Question: Using standard APIs available on iOS 9 and later, how can I achieve a warp effect (something like the following image) when drawing text?

How I would imagine this might work is by specifying essentially four "path segments" which could be either Bezier curves or straight line segments (whatever single "elements" you can normally create within a 'CGPath' or 'UIBezierPath') defining the shape of the four edges of the text's bounding box.
This text doesn't need to be selectable. It may as well be an image, but I'm hoping to find a way to draw it in code, so we don't have to have separate images for each of our localizations. I'd love an answer that uses CoreGraphics, 'NSString'/'NSAttributedString' drawing additions, UIKit/TextKit, or even CoreText. I'd just settle on using images before going as far as OpenGL or Metal, but that doesn't mean I wouldn't still accept a good OpenGL or Metal answer if it is literally the only way to do this.
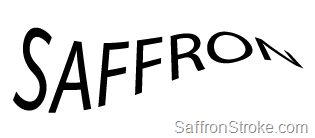
Answer: You can achieve this effect using only CoreText and CoreGraphics.
I was able to achieve it using a lot of approximation techniques. Much of what I did using approximation (via CGPathCreateCopyByDashingPath), you could theoretically replace with more clever math. This could both increase performance and make the resultant path smoother.
Basically, you can parameterize the top line and baseline paths (or approximate the parameterization, as I've done). (You can define a function that gets the point at a given percentage along the path.)
CoreText can convert each glyph into a CGPath. Run CGPathApply on each of the glyphs' paths with a function that maps each point along the path to the matching percentage along the line of text. Once you have the point mapped to a horizontal percentage, you can scale it along the line defined by the 2 points at that percentage along your top line and baseline. Scale the point along that line based on the length of the line vs the height of the glyph, and that creates your new point. Save each scaled point to a new CGPath. Fill that path.
I've used CGPathCreateCopyByDashingPath on each glyph as well to create enough points where I don't have to handle the math to curve a long LineTo element (for example). This makes the math more simple, but can leave the path looking a little jagged. To fix this, you could pass the resultant image into a smoothing filter (CoreImage for example), or pass the path to a library that can smooth and simplify the path.
(I did originally just try CoreImage distortion filters to solve the whole problem, but the effects never quite produced the right effect.)
Here is the result (note the slightly jagged edges from using approximation):
<URL>
Here it is with lines drawn between each percent of the two lines:
<URL>
Here is how I made it work (180 lines, scrolls):
'''
static CGPoint pointAtPercent(CGFloat percent, NSArray<NSValue *> *pointArray) {
percent = MAX(percent, 0.f);
percent = MIN(percent, 1.f);
int floorIndex = floor(([pointArray count] - 1) * percent);
int ceilIndex = ceil(([pointArray count] - 1) * percent);
CGPoint floorPoint = [pointArray[floorIndex] CGPointValue];
CGPoint ceilPoint = [pointArray[ceilIndex] CGPointValue];
CGPoint midpoint = CGPointMake((floorPoint.x + ceilPoint.x) / 2.f, (floorPoint.y + ceilPoint.y) / 2.f);
return midpoint;
}
static void applierSavePoints(void* info, const CGPathElement* element) {
NSMutableArray *pointArray = (__bridge NSMutableArray*)info;
// Possible to get higher resolution out of this with more point types,
// or by using math to walk the path instead of just saving a bunch of points.
if (element->type == kCGPathElementMoveToPoint) {
[pointArray addObject:[NSValue valueWithCGPoint:element->points[0]]];
}
}
static CGPoint warpPoint(CGPoint origPoint, CGRect pathBounds, CGFloat minPercent, CGFloat maxPercent, NSArray<NSValue*> *baselinePointArray, NSArray<NSValue*> *toplinePointArray) {
CGFloat mappedPercentWidth = (((origPoint.x - pathBounds.origin.x)/pathBounds.size.width) * (maxPercent-minPercent)) + minPercent;
CGPoint baselinePoint = pointAtPercent(mappedPercentWidth, baselinePointArray);
CGPoint toplinePoint = pointAtPercent(mappedPercentWidth, toplinePointArray);
CGFloat mappedPercentHeight = -origPoint.y/(pathBounds.size.height);
CGFloat newX = baselinePoint.x + (mappedPercentHeight * (toplinePoint.x - baselinePoint.x));
CGFloat newY = baselinePoint.y + (mappedPercentHeight * (toplinePoint.y - baselinePoint.y));
return CGPointMake(newX, newY);
}
static void applierWarpPoints(void* info, const CGPathElement* element) {
WPWarpInfo *warpInfo = (__bridge WPWarpInfo*) info;
CGMutablePathRef warpedPath = warpInfo.warpedPath;
CGRect pathBounds = warpInfo.pathBounds;
CGFloat minPercent = warpInfo.minPercent;
CGFloat maxPercent = warpInfo.maxPercent;
NSArray<NSValue*> *baselinePointArray = warpInfo.baselinePointArray;
NSArray<NSValue*> *toplinePointArray = warpInfo.toplinePointArray;
if (element->type == kCGPathElementCloseSubpath) {
CGPathCloseSubpath(warpedPath);
}
// Only allow MoveTo at the beginning. Keep everything else connected to remove the dashing.
else if (element->type == kCGPathElementMoveToPoint && CGPathIsEmpty(warpedPath)) {
CGPoint origPoint = element->points[0];
CGPoint warpedPoint = warpPoint(origPoint, pathBounds, minPercent, maxPercent, baselinePointArray, toplinePointArray);
CGPathMoveToPoint(warpedPath, NULL, warpedPoint.x, warpedPoint.y);
}
else if (element->type == kCGPathElementAddLineToPoint || element->type == kCGPathElementMoveToPoint) {
CGPoint origPoint = element->points[0];
CGPoint warpedPoint = warpPoint(origPoint, pathBounds, minPercent, maxPercent, baselinePointArray, toplinePointArray);
CGPathAddLineToPoint(warpedPath, NULL, warpedPoint.x, warpedPoint.y);
}
else if (element->type == kCGPathElementAddQuadCurveToPoint) {
CGPoint origCtrlPoint = element->points[0];
CGPoint warpedCtrlPoint = warpPoint(origCtrlPoint, pathBounds, minPercent, maxPercent, baselinePointArray, toplinePointArray);
CGPoint origPoint = element->points[1];
CGPoint warpedPoint = warpPoint(origPoint, pathBounds, minPercent, maxPercent, baselinePointArray, toplinePointArray);
CGPathAddQuadCurveToPoint(warpedPath, NULL, warpedCtrlPoint.x, warpedCtrlPoint.y, warpedPoint.x, warpedPoint.y);
}
else if (element->type == kCGPathElementAddCurveToPoint) {
CGPoint origCtrlPoint1 = element->points[0];
CGPoint warpedCtrlPoint1 = warpPoint(origCtrlPoint1, pathBounds, minPercent, maxPercent, baselinePointArray, toplinePointArray);
CGPoint origCtrlPoint2 = element->points[1];
CGPoint warpedCtrlPoint2 = warpPoint(origCtrlPoint2, pathBounds, minPercent, maxPercent, baselinePointArray, toplinePointArray);
CGPoint origPoint = element->points[2];
CGPoint warpedPoint = warpPoint(origPoint, pathBounds, minPercent, maxPercent, baselinePointArray, toplinePointArray);
CGPathAddCurveToPoint(warpedPath, NULL, warpedCtrlPoint1.x, warpedCtrlPoint1.y, warpedCtrlPoint2.x, warpedCtrlPoint2.y, warpedPoint.x, warpedPoint.y);
}
else {
NSLog(@"Error: Unknown Point Type");
}
}
- (NSArray<NSValue *> *)pointArrayFromPath:(CGPathRef)path {
NSMutableArray<NSValue*> *pointArray = [[NSMutableArray alloc] init];
CGFloat lengths[2] = { 1, 0 };
CGPathRef dashedPath = CGPathCreateCopyByDashingPath(path, NULL, 0.f, lengths, 2);
CGPathApply(dashedPath, (__bridge void * _Nullable)(pointArray), applierSavePoints);
CGPathRelease(dashedPath);
return pointArray;
}
- (CGPathRef)createWarpedPathFromPath:(CGPathRef)origPath withBaseline:(NSArray<NSValue *> *)baseline topLine:(NSArray<NSValue *> *)topLine fromPercent:(CGFloat)startPercent toPercent:(CGFloat)endPercent {
CGFloat lengths[2] = { 1, 0 };
CGPathRef dashedPath = CGPathCreateCopyByDashingPath(origPath, NULL, 0.f, lengths, 2);
// WPWarpInfo is just a class I made to hold some stuff.
// I needed it to hold some NSArrays, so a struct wouldn't work.
WPWarpInfo *warpInfo = [[WPWarpInfo alloc] initWithOrigPath:origPath minPercent:startPercent maxPercent:endPercent baselinePointArray:baseline toplinePointArray:topLine];
CGPathApply(dashedPath, (__bridge void * _Nullable)(warpInfo), applierWarpPoints);
CGPathRelease(dashedPath);
return warpInfo.warpedPath;
}
- (void)drawRect:(CGRect)rect {
CGContextRef ctx = UIGraphicsGetCurrentContext();
CGMutablePathRef toplinePath = CGPathCreateMutable();
CGPathAddArc(toplinePath, NULL, 187.5, 210.f, 187.5, M_PI, 2 * M_PI, NO);
NSArray<NSValue *> * toplinePoints = [self pointArrayFromPath:toplinePath];
CGContextAddPath(ctx, toplinePath);
CGContextSetStrokeColorWithColor(ctx, [UIColor redColor].CGColor);
CGContextStrokePath(ctx);
CGPathRelease(toplinePath);
CGMutablePathRef baselinePath = CGPathCreateMutable();
CGPathAddArc(baselinePath, NULL, 170.f, 250.f, 50.f, M_PI, 2 * M_PI, NO);
CGPathAddArc(baselinePath, NULL, 270.f, 250.f, 50.f, M_PI, 2 * M_PI, YES);
NSArray<NSValue *> * baselinePoints = [self pointArrayFromPath:baselinePath];
CGContextAddPath(ctx, baselinePath);
CGContextSetStrokeColorWithColor(ctx, [UIColor redColor].CGColor);
CGContextStrokePath(ctx);
CGPathRelease(baselinePath);
// Draw 100 of the connecting lines between the strokes.
/*for (int i = 0; i < 100; i++) {
CGPoint point1 = pointAtPercent(i * 0.01, toplinePoints);
CGPoint point2 = pointAtPercent(i * 0.01, baselinePoints);
CGContextMoveToPoint(ctx, point1.x, point1.y);
CGContextAddLineToPoint(ctx, point2.x, point2.y);
CGContextSetStrokeColorWithColor(ctx, [UIColor blackColor].CGColor);
CGContextStrokePath(ctx);
}*/
NSMutableAttributedString *attrString = [[NSMutableAttributedString alloc] initWithString:@"WARP"];
UIFont *font = [UIFont fontWithName:@"Helvetica" size:144];
[attrString addAttribute:NSFontAttributeName value:font range:NSMakeRange(0, [attrString length])];
CTLineRef line = CTLineCreateWithAttributedString((__bridge CFAttributedStringRef)attrString);
CFArrayRef runArray = CTLineGetGlyphRuns(line);
// Just get the first run for this.
CTRunRef run = (CTRunRef)CFArrayGetValueAtIndex(runArray, 0);
CTFontRef runFont = CFDictionaryGetValue(CTRunGetAttributes(run), kCTFontAttributeName);
CGFloat fullWidth = (CGFloat)CTRunGetTypographicBounds(run, CFRangeMake(0, CTRunGetGlyphCount(run)), NULL, NULL, NULL);
CGFloat currentOffset = 0.f;
for (int curGlyph = 0; curGlyph < CTRunGetGlyphCount(run); curGlyph++) {
CFRange glyphRange = CFRangeMake(curGlyph, 1);
CGFloat currentGlyphWidth = (CGFloat)CTRunGetTypographicBounds(run, glyphRange, NULL, NULL, NULL);
CGFloat currentGlyphOffsetPercent = currentOffset/fullWidth;
CGFloat currentGlyphPercentWidth = currentGlyphWidth/fullWidth;
currentOffset += currentGlyphWidth;
CGGlyph glyph;
CGPoint position;
CTRunGetGlyphs(run, glyphRange, &glyph);
CTRunGetPositions(run, glyphRange, &position);
CGAffineTransform flipTransform = CGAffineTransformMakeScale(1, -1);
CGPathRef glyphPath = CTFontCreatePathForGlyph(runFont, glyph, &flipTransform);
CGPathRef warpedGylphPath = [self createWarpedPathFromPath:glyphPath withBaseline:baselinePoints topLine:toplinePoints fromPercent:currentGlyphOffsetPercent toPercent:currentGlyphOffsetPercent+currentGlyphPercentWidth];
CGPathRelease(glyphPath);
CGContextAddPath(ctx, warpedGylphPath);
CGContextSetFillColorWithColor(ctx, [UIColor blackColor].CGColor);
CGContextFillPath(ctx);
CGPathRelease(warpedGylphPath);
}
CFRelease(line);
}
'''
The included code is also far from "complete". For example, there are many parts of CoreText I skimmed over. Glyphs with descenders do work, but not well. Some thought would have to go into how to handle those. Also, my letter spacing is sloppy.
Clearly this is a non-trivial problem. I'm sure there are better ways to do this with 3rd party libraries capable of efficiently distorting Bezier paths. However, for the purposes of the intellectual exercise of seeing if it can be done without 3rd party libraries, I think this demonstrates that it can.
Source: <URL>
Source: <URL>
Source (for making math more clever): <URL>